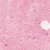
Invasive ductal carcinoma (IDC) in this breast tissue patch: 0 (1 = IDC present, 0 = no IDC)